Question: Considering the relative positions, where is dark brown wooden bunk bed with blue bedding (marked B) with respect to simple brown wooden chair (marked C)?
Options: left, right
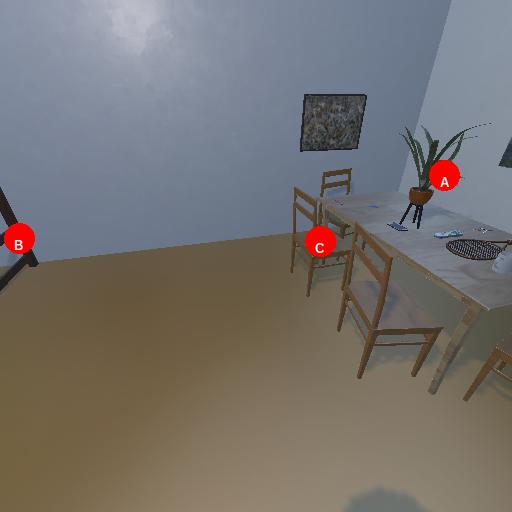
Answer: left